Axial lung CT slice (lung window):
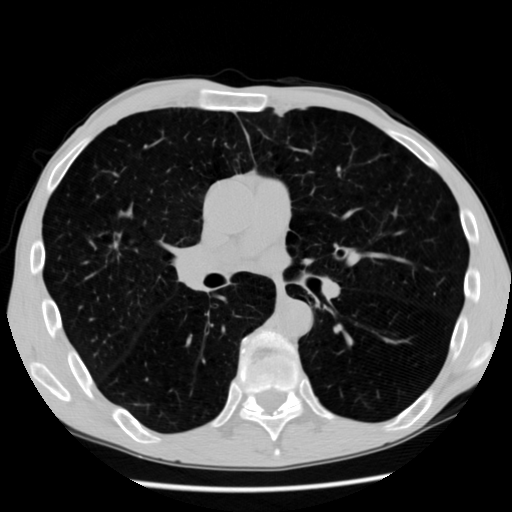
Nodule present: no